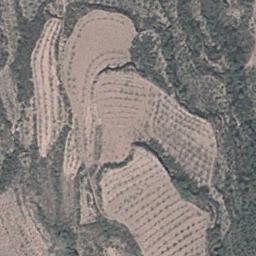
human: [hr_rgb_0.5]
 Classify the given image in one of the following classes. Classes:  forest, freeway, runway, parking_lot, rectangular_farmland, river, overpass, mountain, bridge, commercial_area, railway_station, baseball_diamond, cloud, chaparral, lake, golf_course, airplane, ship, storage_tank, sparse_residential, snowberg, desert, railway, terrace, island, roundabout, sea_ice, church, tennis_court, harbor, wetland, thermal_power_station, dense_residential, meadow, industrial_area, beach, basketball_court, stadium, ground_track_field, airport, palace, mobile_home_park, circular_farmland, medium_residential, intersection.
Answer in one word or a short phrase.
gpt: terrace